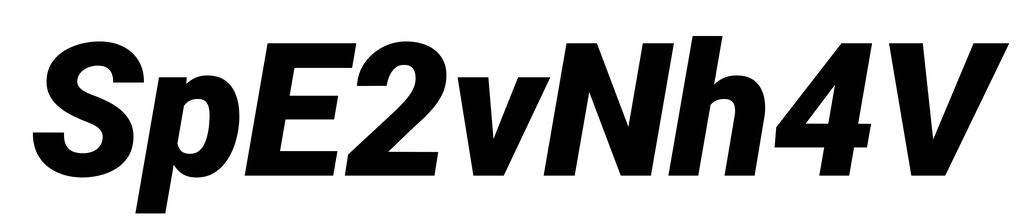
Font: Roboto-Italic_Black_Italic